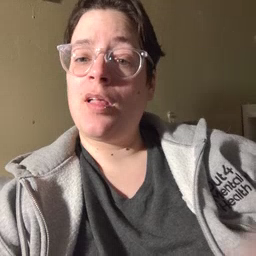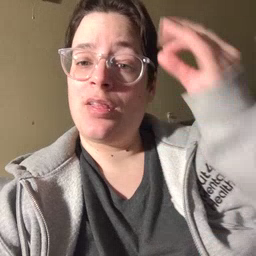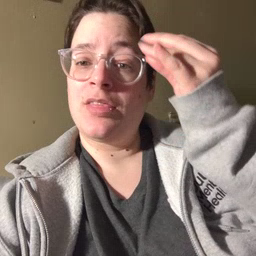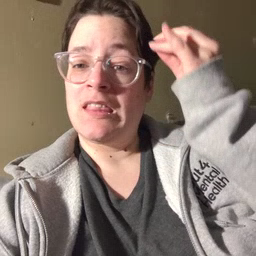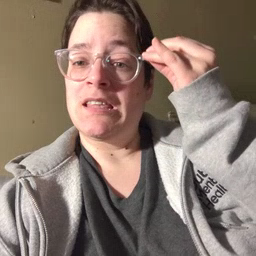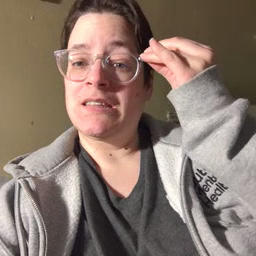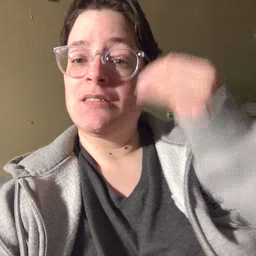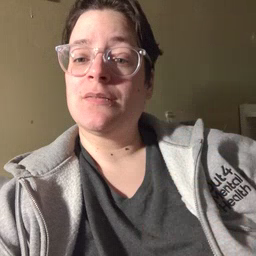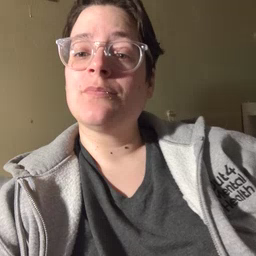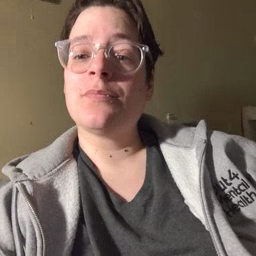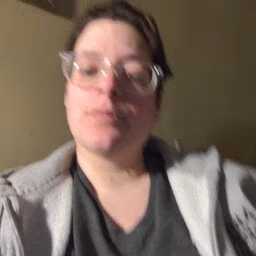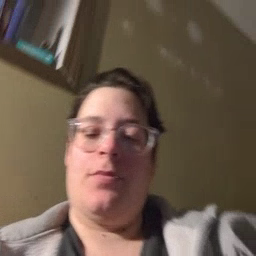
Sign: think